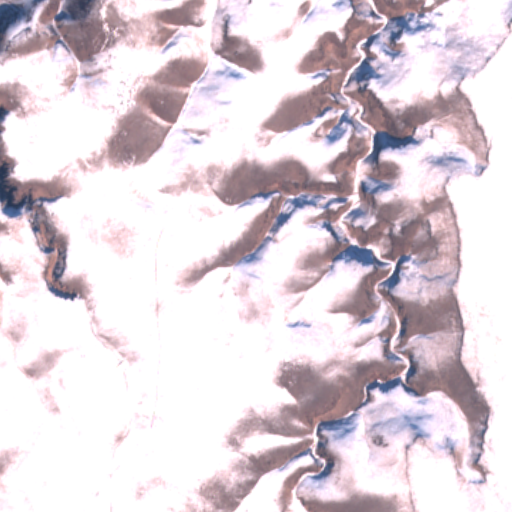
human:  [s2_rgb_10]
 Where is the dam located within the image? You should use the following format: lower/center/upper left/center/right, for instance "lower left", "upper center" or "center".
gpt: The dam is located in the lower left of the image.
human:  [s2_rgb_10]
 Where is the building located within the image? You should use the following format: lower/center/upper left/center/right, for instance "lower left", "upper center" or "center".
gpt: There is no building in the image.